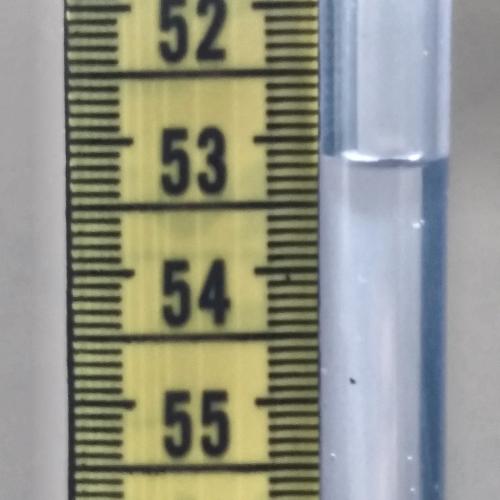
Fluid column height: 53.2 cm